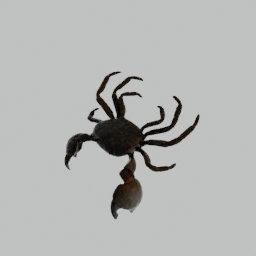
Label: animals